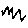
Label: zigzag